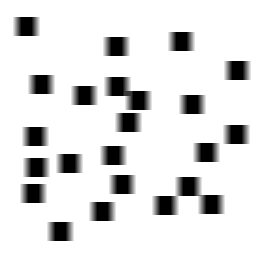
Squares: 23
Triangles: 0
Stars: 0
Total shapes: 23